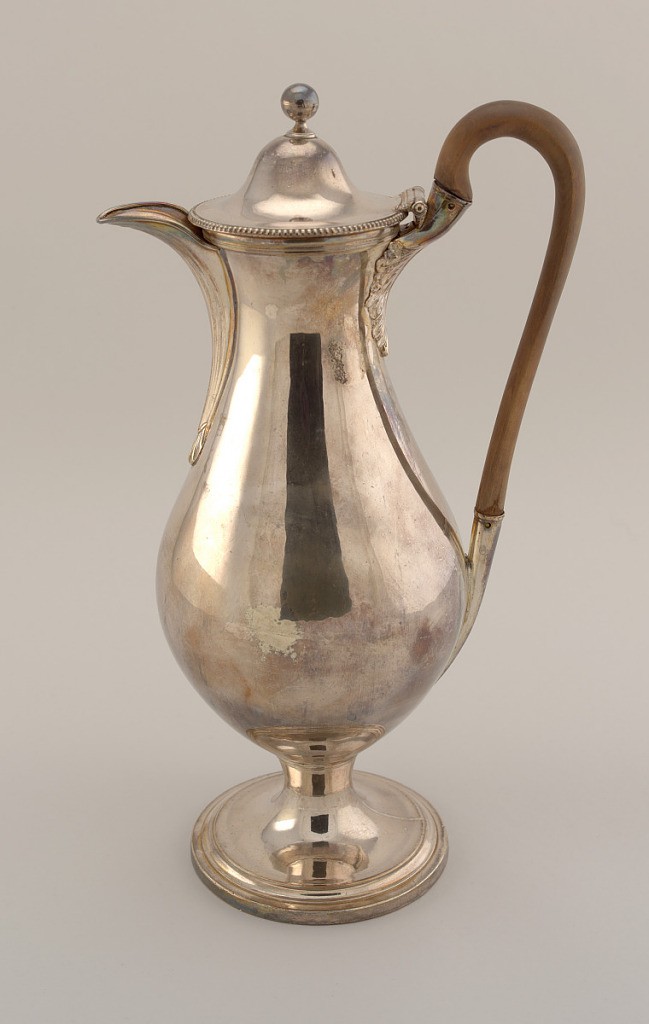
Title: Coffeepot
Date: ca. 1785
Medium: copper, silver, wood
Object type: coffeepot
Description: Tall pear-shaped body on collet foot; hinged domed lid with ball finial; long, flat spout with shallow flutes, joined at bottom with shell mount; long hardwood loop handle joined at bottom with long tubular socket and at top with elaborate acanthus mount; beading around base of lid.